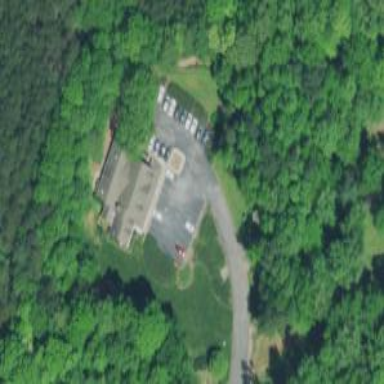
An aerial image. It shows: Veterinary facility.